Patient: sex F, age 35
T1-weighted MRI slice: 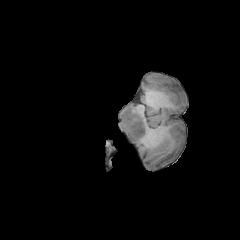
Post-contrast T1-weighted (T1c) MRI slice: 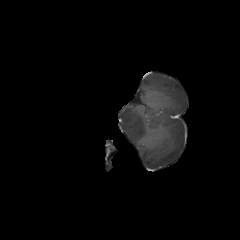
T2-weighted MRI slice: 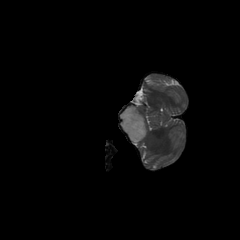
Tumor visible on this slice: yes
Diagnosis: Astrocytoma, IDH-mutant
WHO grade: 3